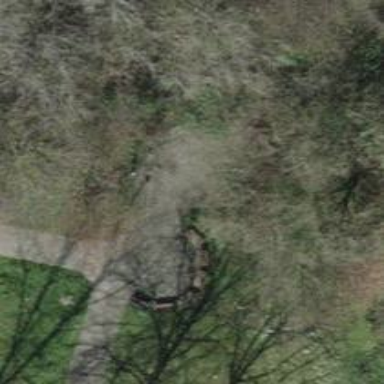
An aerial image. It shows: Bench.